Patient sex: M
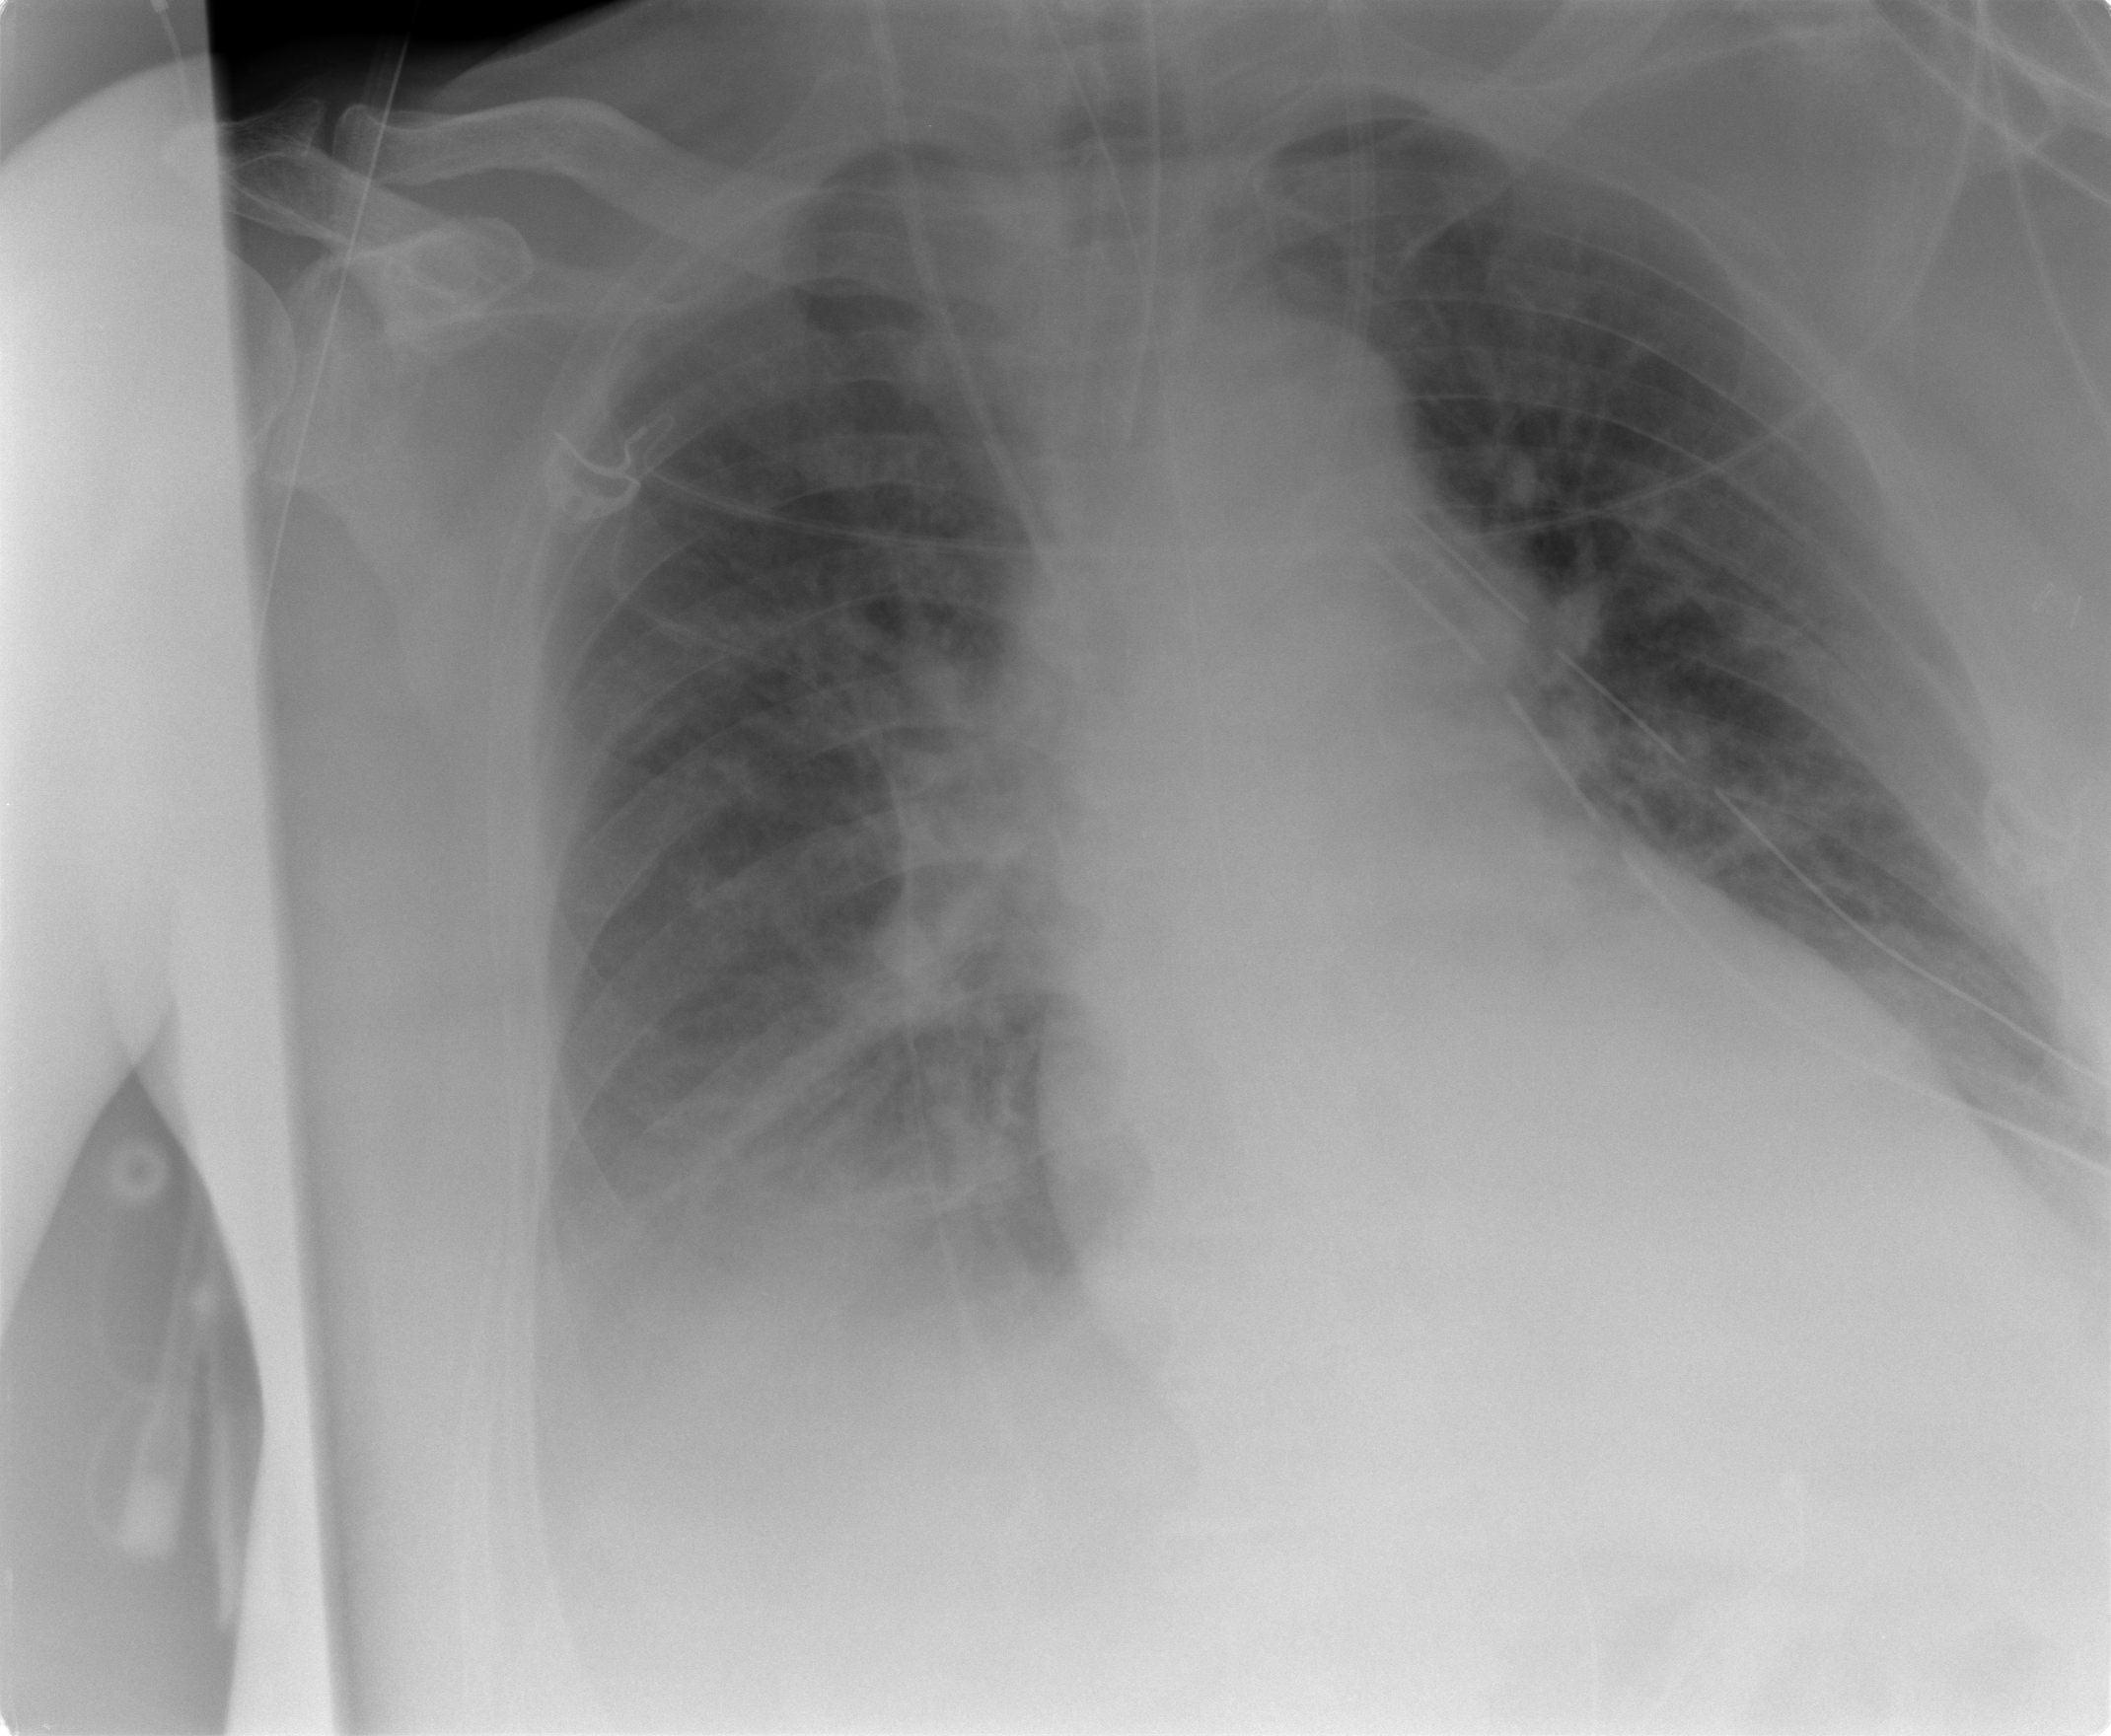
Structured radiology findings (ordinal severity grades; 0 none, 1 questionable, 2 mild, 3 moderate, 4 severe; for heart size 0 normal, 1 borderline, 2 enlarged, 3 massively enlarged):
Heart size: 0
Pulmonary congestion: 2
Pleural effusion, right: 2
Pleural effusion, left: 2
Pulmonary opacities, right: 0
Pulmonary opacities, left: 0
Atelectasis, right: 2
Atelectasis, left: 2